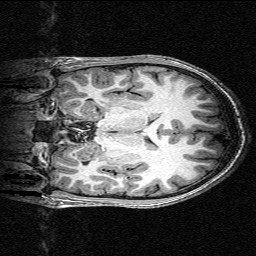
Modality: T1w
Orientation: coronal
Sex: male